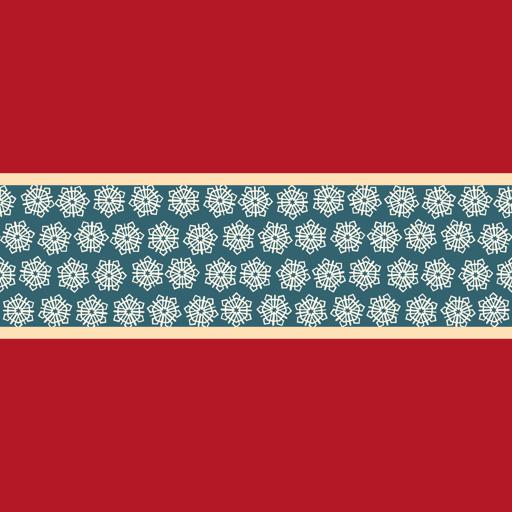
Tags: christmas tree ornament red